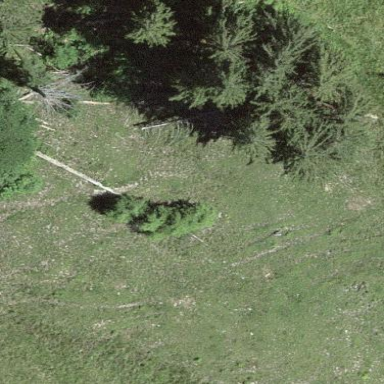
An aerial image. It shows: Forest area.